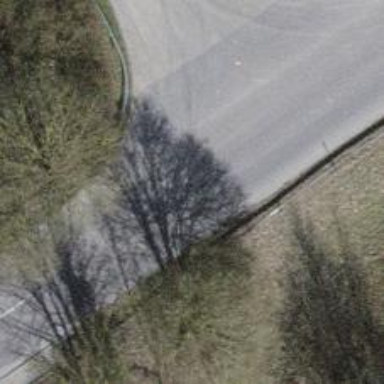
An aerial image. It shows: Unmarked crossing on footway.